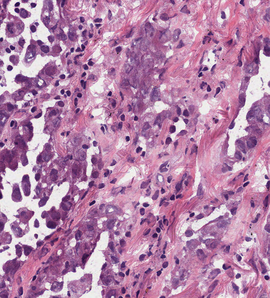
Tumor epithelial tissue: yes
Tumor-associated stroma tissue: yes
Normal tissue: no